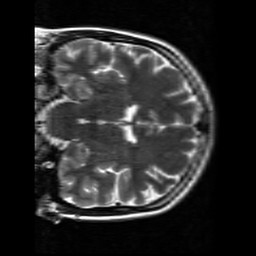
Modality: T2w
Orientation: coronal
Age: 29
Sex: female
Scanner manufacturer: siemens
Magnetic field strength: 3 T
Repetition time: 7 s
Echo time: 0.09 s